Question: A User is an Entity and a Group consists of 1 or more Entities.
A user logs in with his email not his entityID (= userID). When a user needs to be created he fills in a form with the information in the USER table (excl. his userID ofc). To generate the user's ID, I first need to generate his ID in the ABSTRACT_ENTITY table because the groupID's and the userID's have to be unique (read: must never collide)
-
In other cases it's rather easy because you just fill in the other rows and it generates it automatically, but in this case there are no other rows...

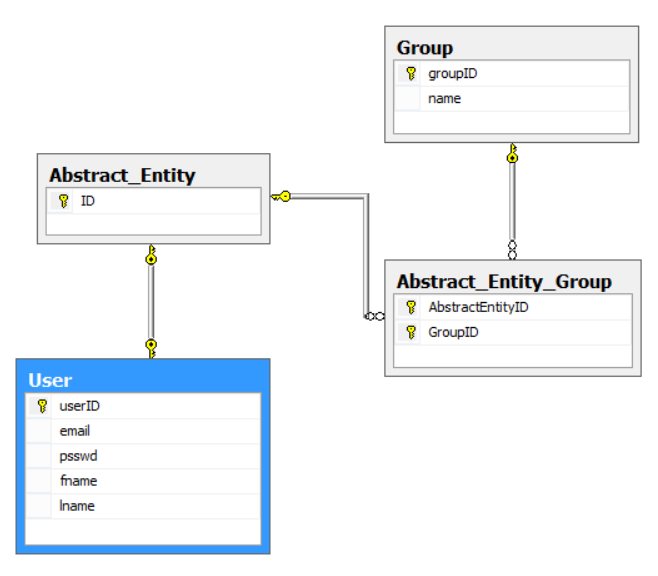
Answer: '''
Abstract_Entity ae = new Abstract_Entity();
Entities.Abstract_Entity.Add(ae);
Entities.SaveChanges();
User u = new User();
u.email = email;
u.userID = ae.ID;
Entities.User.Add(u);
Entities.SaveChanges();
'''